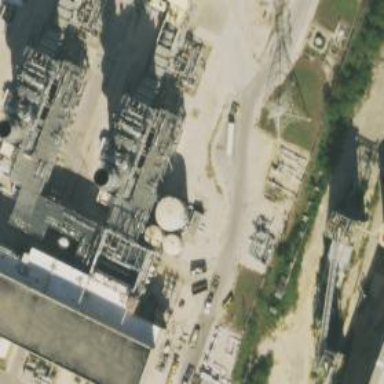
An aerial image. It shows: Gas turbine generator powered by gas.